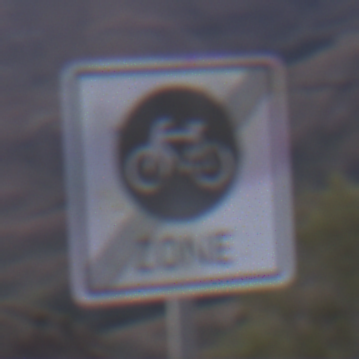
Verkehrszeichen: EndeFahrradzone
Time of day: Dusk
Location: Outdoor (Nature)
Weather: Clear
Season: NotSpecified
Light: Natural